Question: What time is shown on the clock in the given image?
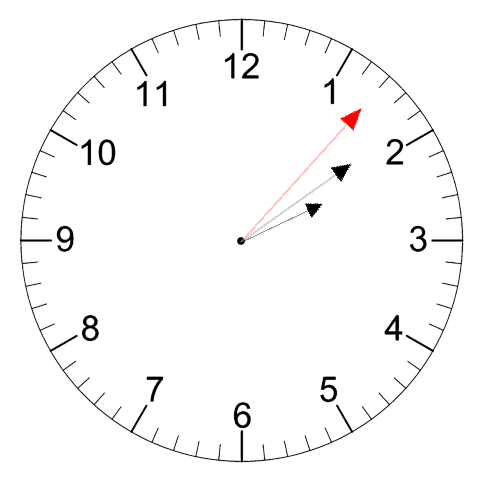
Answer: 02:09:07